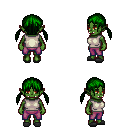
a pixel art fantasy rpg character, female body template, orc, green skin, white sleeveless shirt, magenta pants, green twin-tailed hairstyle, gray slippers, four views (front, back, left, right), 2x2 character sprite sheet, small pixel art, hard edges, no anti-aliasing